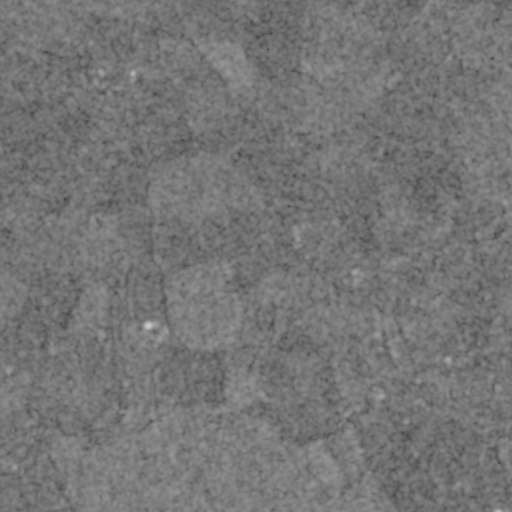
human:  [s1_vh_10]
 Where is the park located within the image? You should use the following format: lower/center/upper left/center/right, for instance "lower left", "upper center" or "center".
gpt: The park is located in the lower right of the image.
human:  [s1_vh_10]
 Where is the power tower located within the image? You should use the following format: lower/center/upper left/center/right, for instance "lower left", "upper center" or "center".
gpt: There is no power tower in the image.

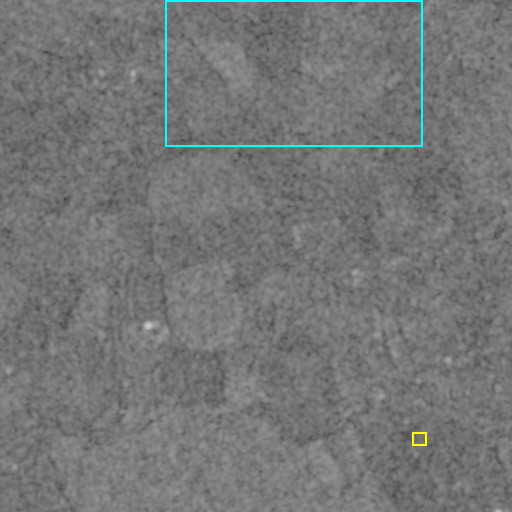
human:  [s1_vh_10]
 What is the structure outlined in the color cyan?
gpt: The structure outlined in cyan is a crop field.
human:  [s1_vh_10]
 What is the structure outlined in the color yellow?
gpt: The structure outlined in yellow is a park.
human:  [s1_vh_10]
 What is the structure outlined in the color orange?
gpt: There is no orange outline.